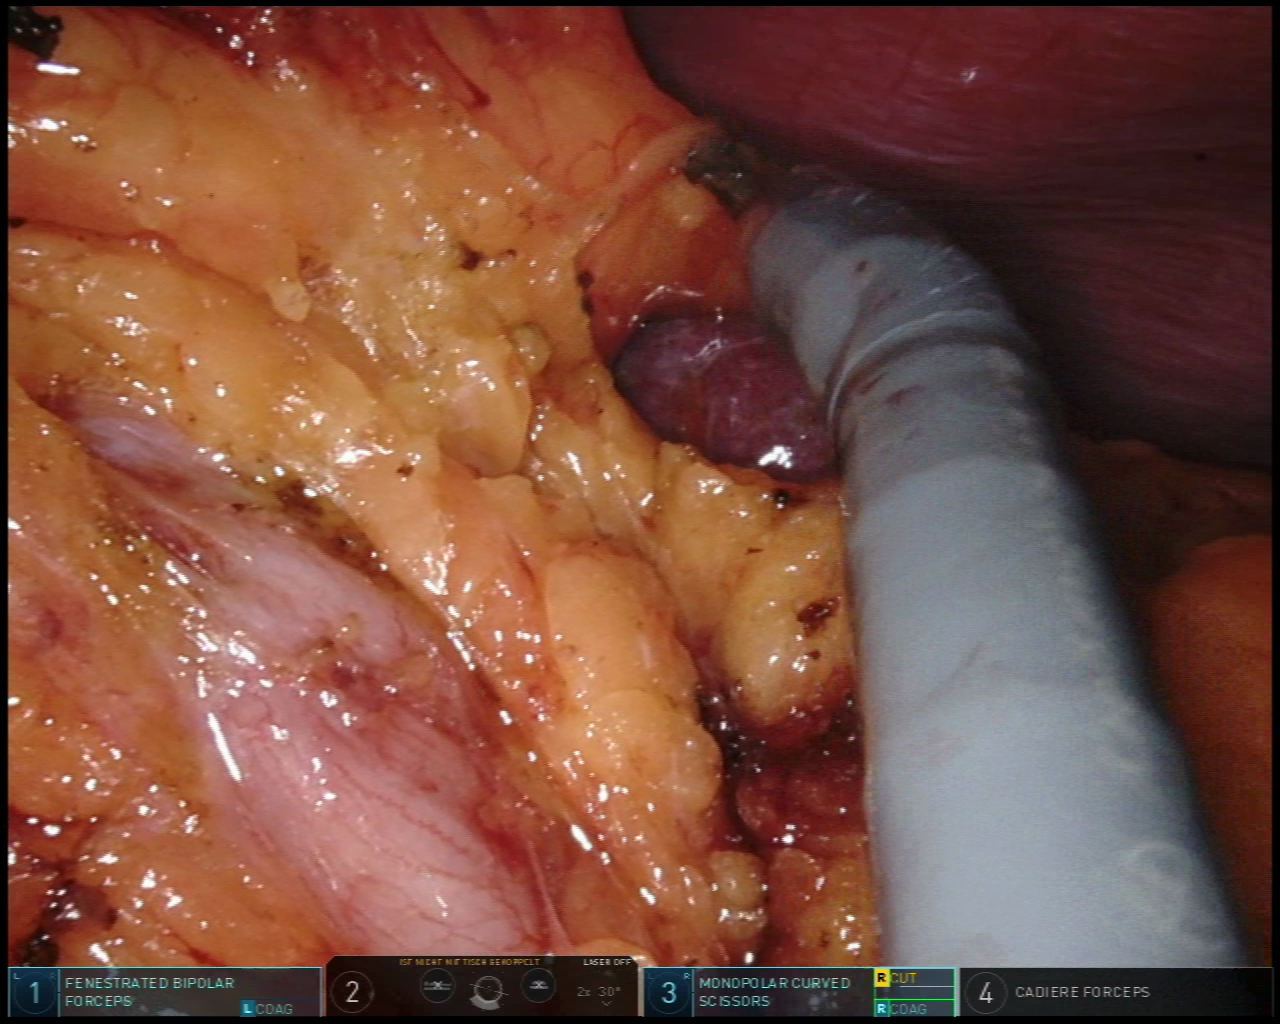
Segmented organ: abdominal_wall
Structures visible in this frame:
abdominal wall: yes
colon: no
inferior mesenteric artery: no
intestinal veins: no
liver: no
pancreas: no
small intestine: no
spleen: yes
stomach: yes
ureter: no
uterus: no
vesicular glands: no